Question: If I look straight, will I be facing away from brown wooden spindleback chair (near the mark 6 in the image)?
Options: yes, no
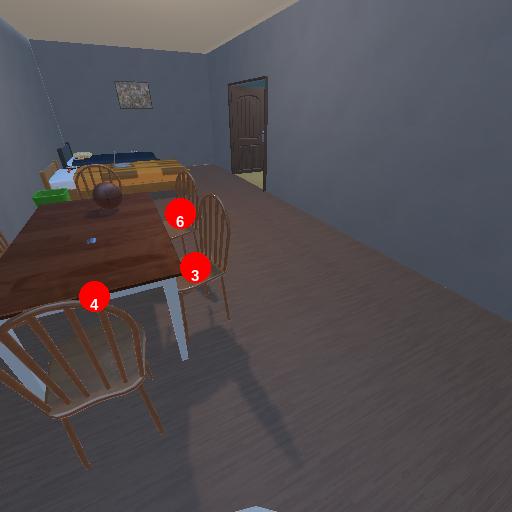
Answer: yes